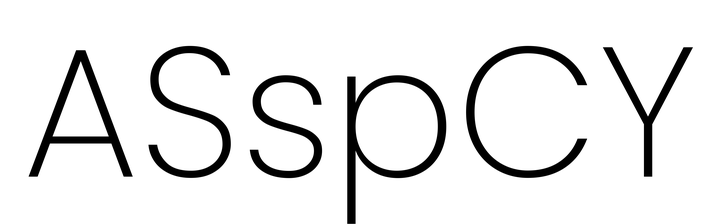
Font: Poppins-ExtraLight